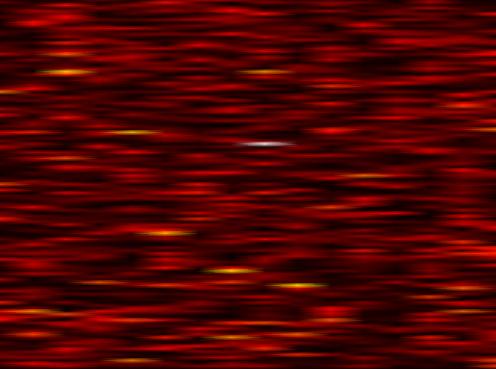
Label: UFMC